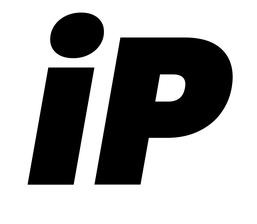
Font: Poppins-BlackItalic